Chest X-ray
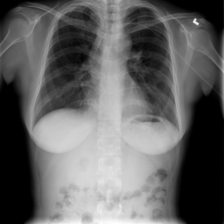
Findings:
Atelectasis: negative
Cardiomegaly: negative
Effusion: negative
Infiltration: positive
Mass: negative
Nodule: negative
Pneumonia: negative
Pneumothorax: negative
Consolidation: negative
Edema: negative
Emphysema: negative
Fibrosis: negative
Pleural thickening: negative
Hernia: negative